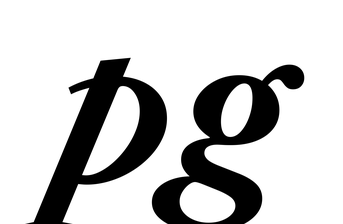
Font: LibreCaslonText-Italic_Bold_Italic